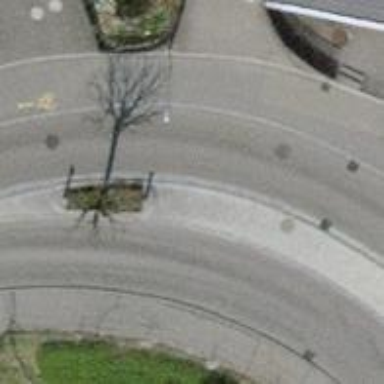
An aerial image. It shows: Tertiary road with asphalt surface. There is track for cyclists on the left side.